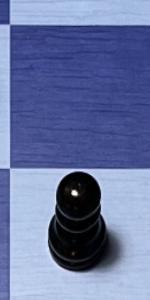
Label: Pawn_Black